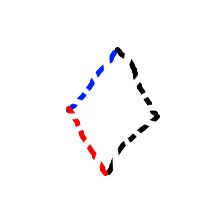
Shape: rhombus